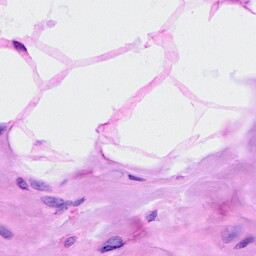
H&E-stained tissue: Breast